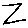
Label: zigzag